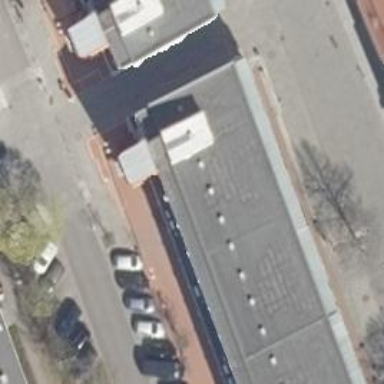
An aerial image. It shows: Supermarket.